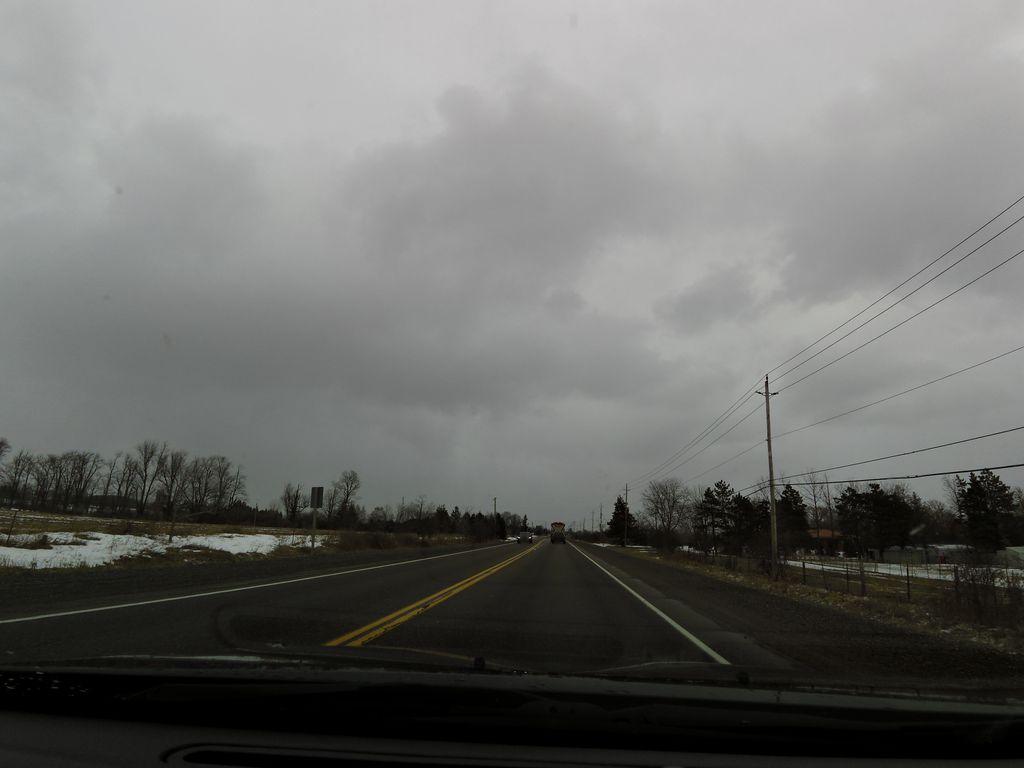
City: hamilton